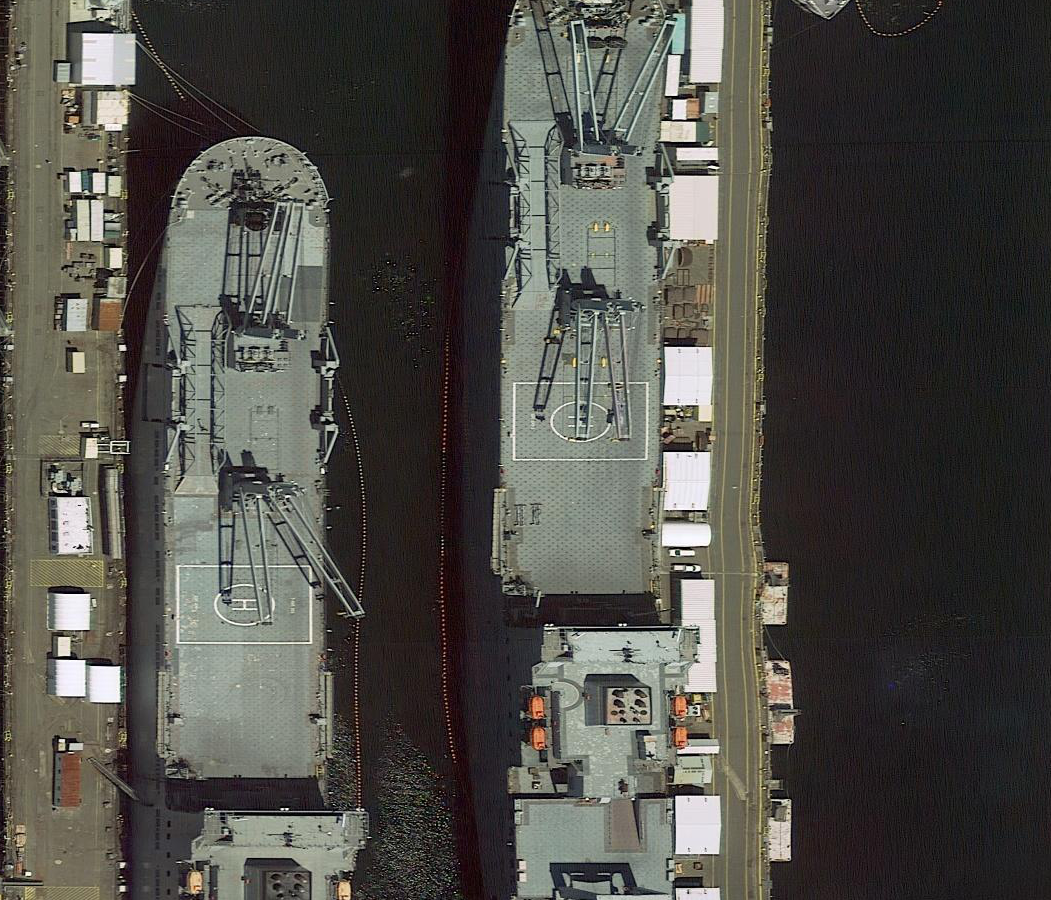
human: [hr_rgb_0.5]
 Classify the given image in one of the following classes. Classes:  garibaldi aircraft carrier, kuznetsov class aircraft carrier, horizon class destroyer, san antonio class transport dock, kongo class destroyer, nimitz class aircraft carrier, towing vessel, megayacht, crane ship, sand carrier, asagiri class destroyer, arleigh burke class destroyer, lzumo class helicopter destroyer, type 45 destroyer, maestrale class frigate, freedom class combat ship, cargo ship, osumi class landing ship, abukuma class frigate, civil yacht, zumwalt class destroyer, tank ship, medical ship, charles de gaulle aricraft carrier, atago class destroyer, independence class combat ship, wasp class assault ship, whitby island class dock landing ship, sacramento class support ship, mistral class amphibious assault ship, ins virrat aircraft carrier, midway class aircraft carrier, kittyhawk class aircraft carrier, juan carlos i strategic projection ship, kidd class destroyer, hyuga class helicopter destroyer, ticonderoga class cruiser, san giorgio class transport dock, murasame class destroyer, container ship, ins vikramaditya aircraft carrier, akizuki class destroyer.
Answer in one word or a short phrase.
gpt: Crane ship